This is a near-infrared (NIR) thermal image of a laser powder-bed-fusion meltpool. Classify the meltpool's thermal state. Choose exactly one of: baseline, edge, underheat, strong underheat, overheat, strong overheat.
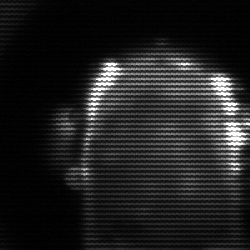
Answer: baseline